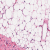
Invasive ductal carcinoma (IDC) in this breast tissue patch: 1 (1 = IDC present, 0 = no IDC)